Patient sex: F
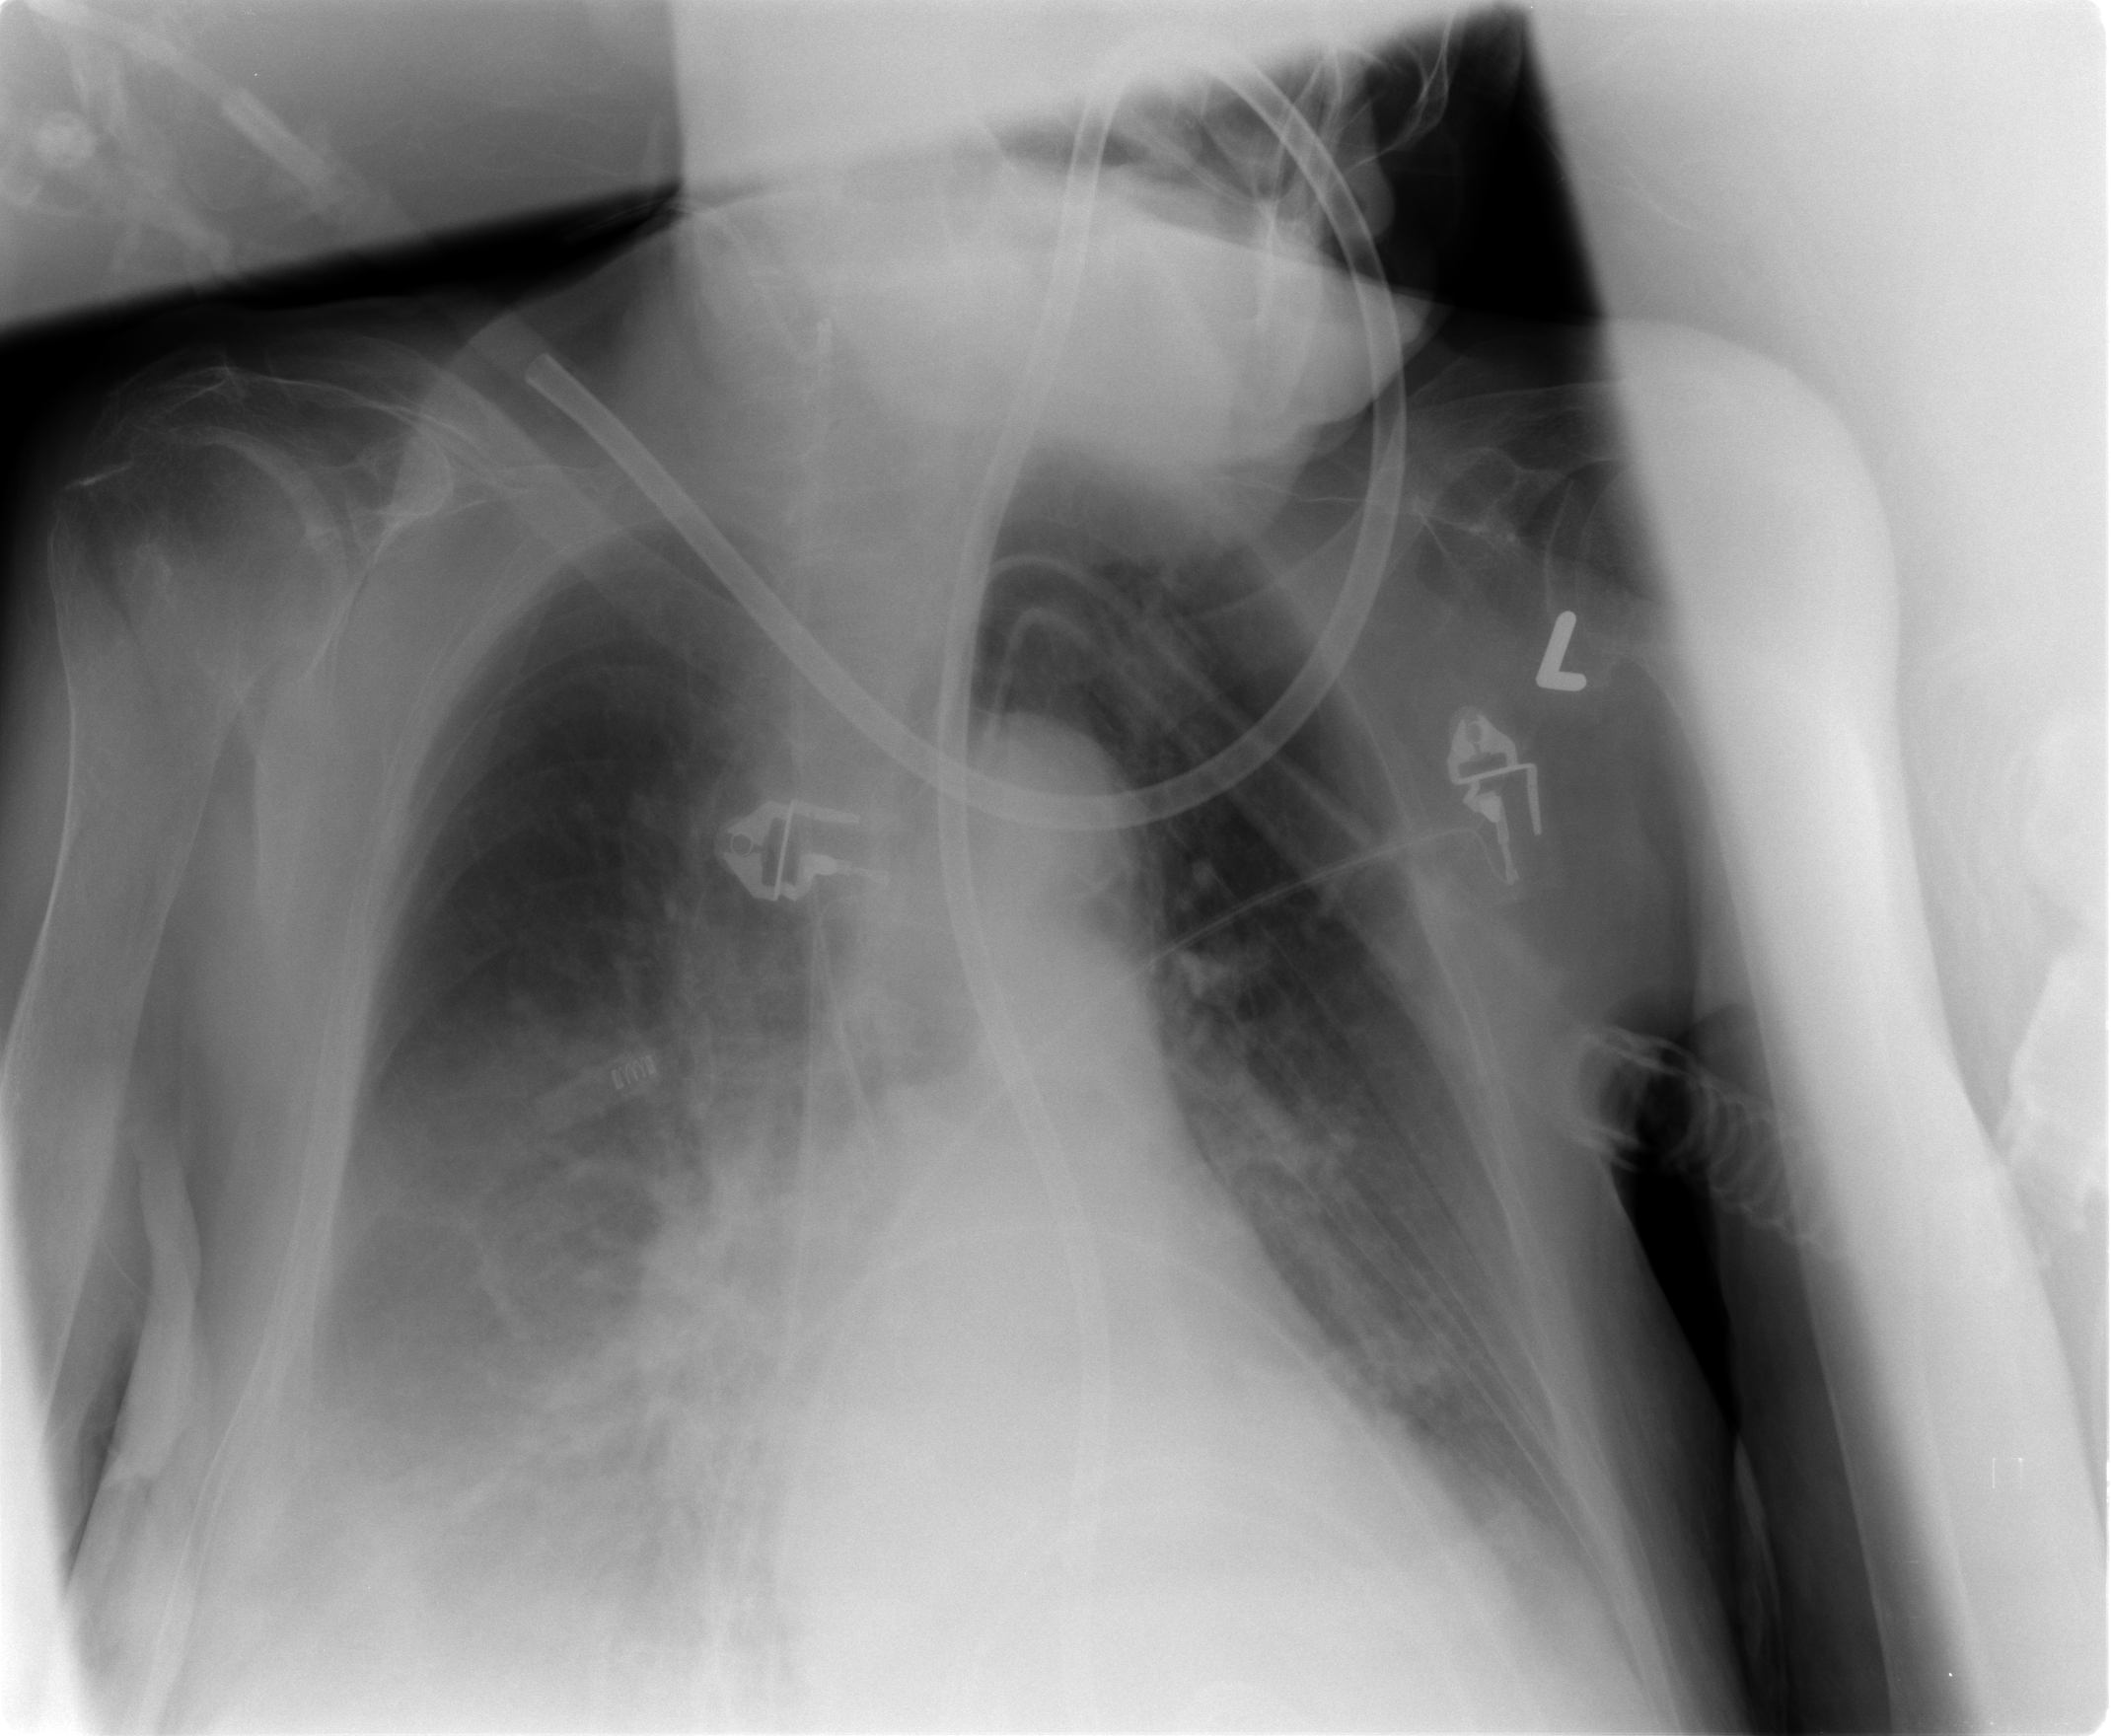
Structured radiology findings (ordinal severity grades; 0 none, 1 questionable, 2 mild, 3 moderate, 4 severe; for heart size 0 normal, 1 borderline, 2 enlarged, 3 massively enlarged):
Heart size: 0
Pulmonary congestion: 0
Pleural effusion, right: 2
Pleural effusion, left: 0
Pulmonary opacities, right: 2
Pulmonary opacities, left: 0
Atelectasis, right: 2
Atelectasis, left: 2